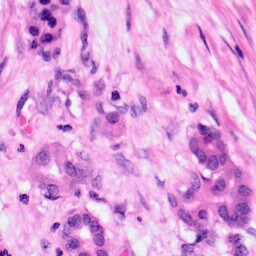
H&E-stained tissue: Pancreatic